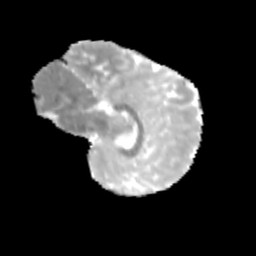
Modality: MD
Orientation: sagittal
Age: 11
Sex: female
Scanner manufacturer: siemens
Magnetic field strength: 3 T
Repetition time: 3.8 s
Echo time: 0.07 s